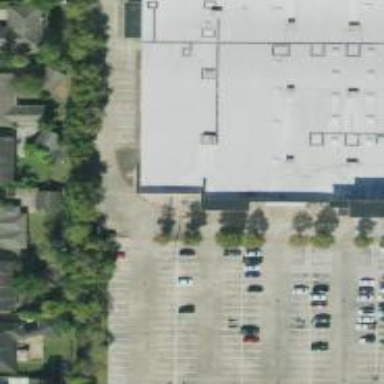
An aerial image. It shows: Parking space is available.